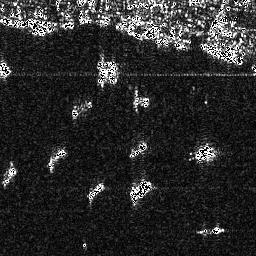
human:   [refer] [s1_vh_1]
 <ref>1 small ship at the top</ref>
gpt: <box>[[37, 22, 42, 33, 0]]</box>

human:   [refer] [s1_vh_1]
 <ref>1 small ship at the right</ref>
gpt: <box>[[75, 55, 83, 62, 0]]</box>